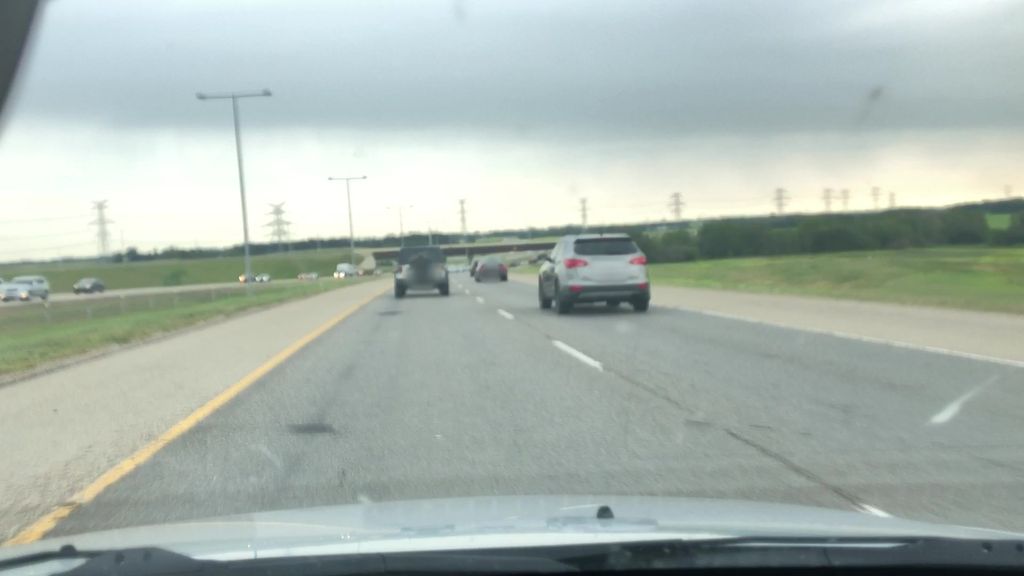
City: edmonton